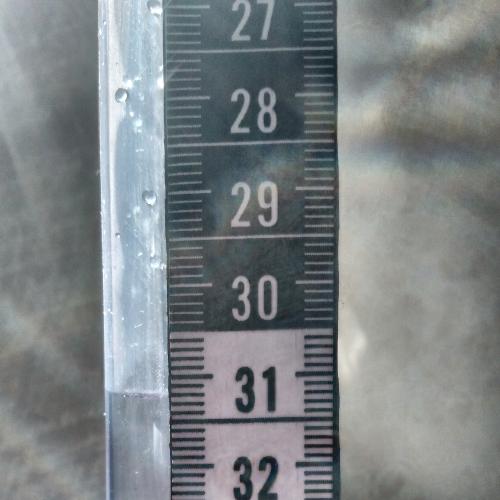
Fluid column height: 31.2 cm